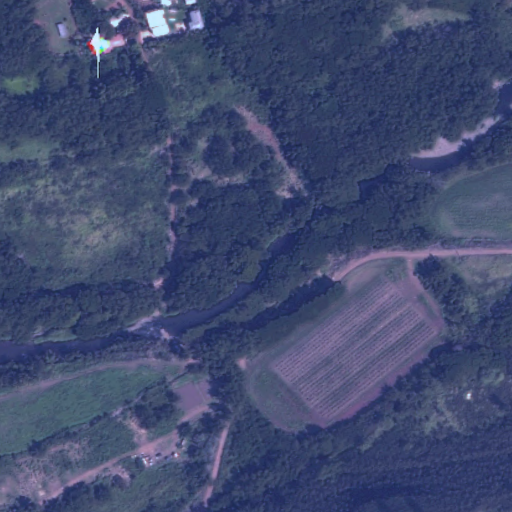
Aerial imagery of valley in Hawaii named Hanapēpē Valley containing only unknown